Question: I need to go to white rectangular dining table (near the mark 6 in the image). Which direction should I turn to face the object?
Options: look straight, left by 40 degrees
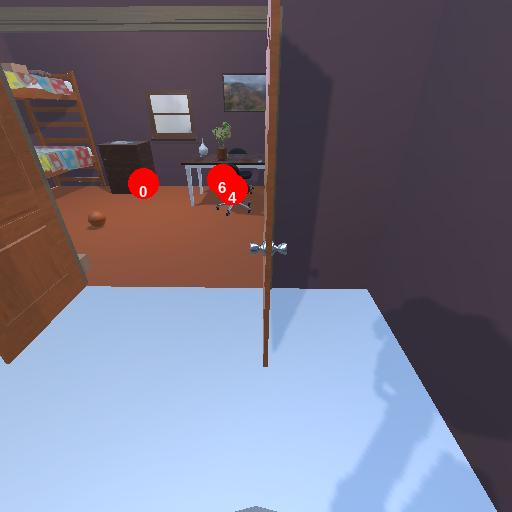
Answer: look straight